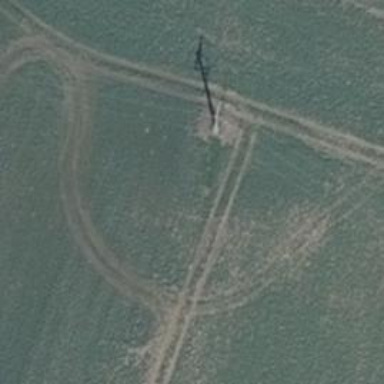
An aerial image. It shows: Minor power line.